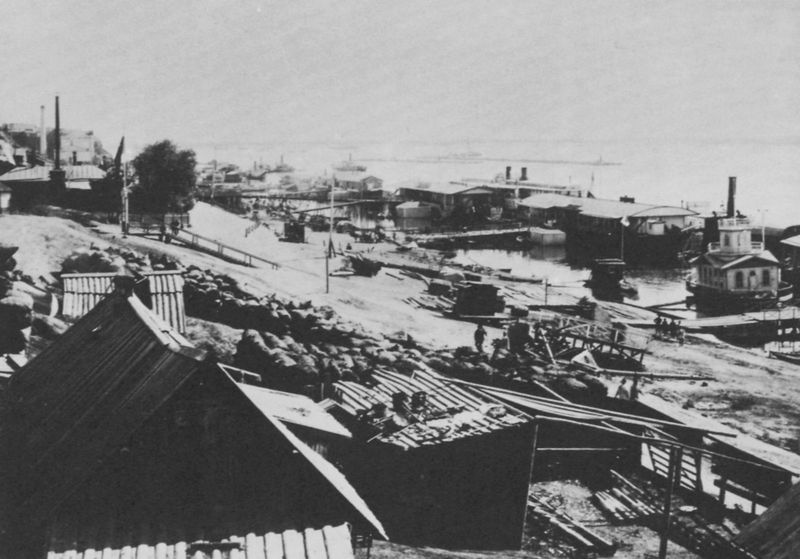
Titel: Eine Handelsstadt an der Wolga: Rybinsk
Künstler: Russischer Photograph
Standort: Paris
Institution: Société de Géographie Française
Schlagwörter: baum, dunkel, felsen, himmel, mann, meer, schatten, wasser, weiß, wolken, baumstämme, bäume, fluss, frauen, menschen, sand, see, stadt, ufer, frau, grau, hell, holz, licht, männer, schwarz, skizze, straße, szene, dach, gebäude, gras, haus, weg, wiese, wolke, zaun, mensch, stein, steine, erde, gräser, häuser, natur, strauch, busch, büsche, gewässer, hütte, pfad, qualm, rauch, sträucher, personen, person, kontrast, boot, boote, kamine, schornstein, schuppen, schiff, schiffe, ansicht, perspektive, studie, fischer, mast, fels, dorf, dächer, schornsteine, nebel, hütten, zäune, vogelperspektive, hafen, industrie, material, anleger, masten, dampf, dampfer, fischerdorf, kutter, steg, wetter, halle, stege, foto, fotografie, eisen, ruine, beton, minimalistisch, ruinen, fisch, kaputt, stäbe, anwesen, schemen, stahl, blech, horizonth, anlegestelle, verfallen, zerfall, ungenau, fischen, baustelle, hallen, industriell, wellblech, südstaaten, minimal, abbau, blechdach, verladen, baracken, hausboot, holzbauten, hausboote, anlegestellen, barracken, hausschiffe, steege